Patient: sex F, age 63
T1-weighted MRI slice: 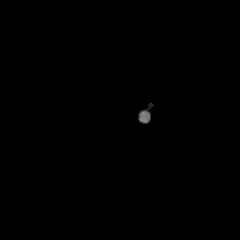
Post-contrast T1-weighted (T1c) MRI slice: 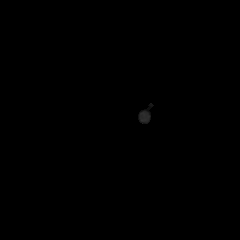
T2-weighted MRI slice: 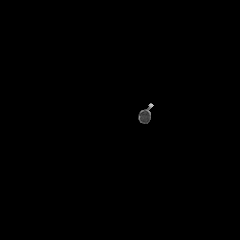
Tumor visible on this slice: no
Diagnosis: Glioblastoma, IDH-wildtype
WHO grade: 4